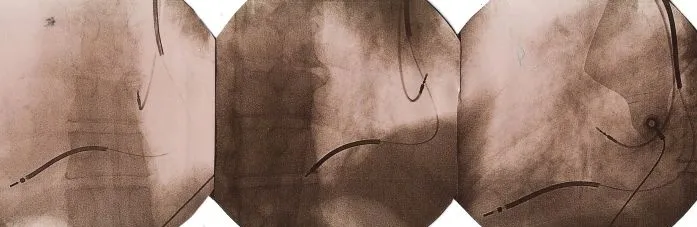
Fluoroscopic images obtained in anteroposterior view, 30o left anterior oblique view and 30o right anterior oblique view (from left to the right).
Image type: radiology (x_ray)